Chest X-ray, PA view. Patient: 76 years old, sex F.
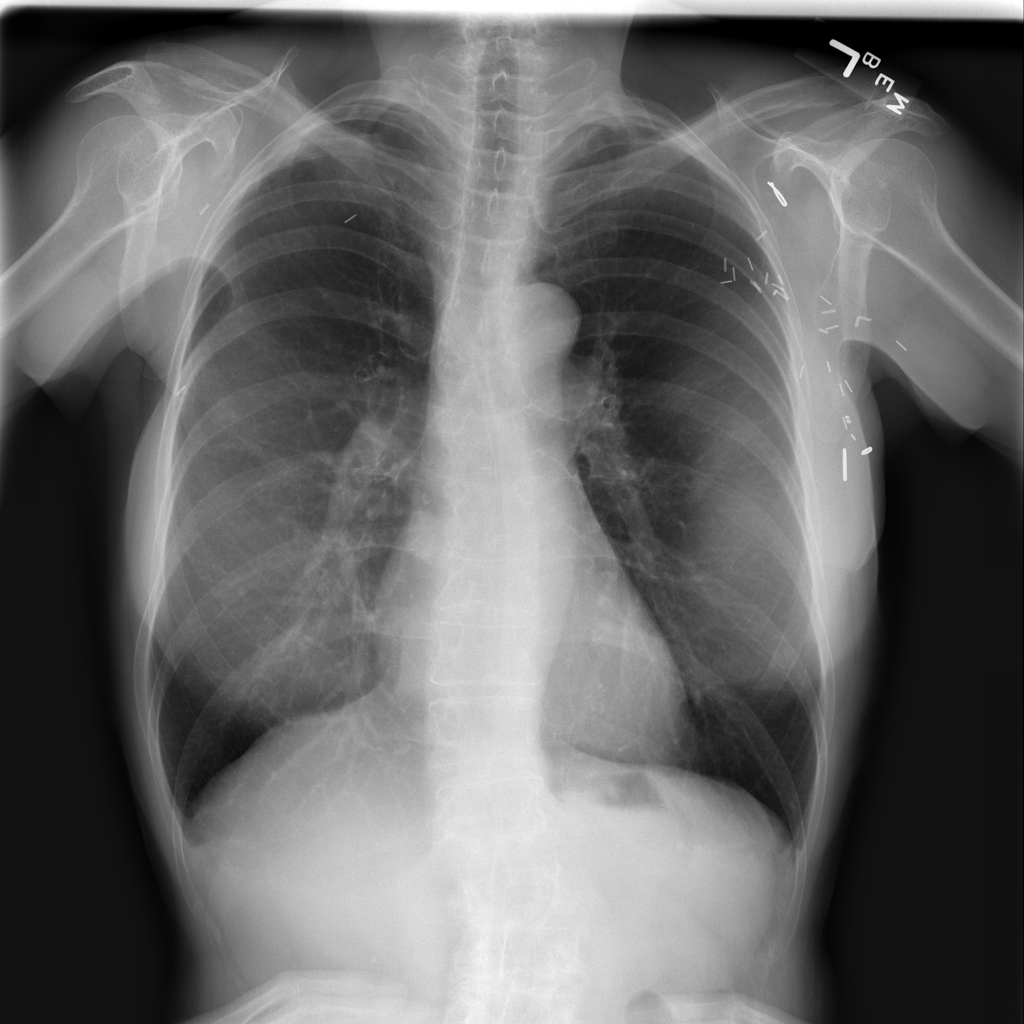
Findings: No Finding